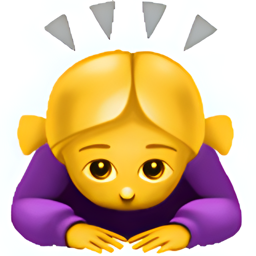
Name: woman bowing deeply
Emoji: 🙇‍♀️
Group: People & Body
Sub-group: person-gesture